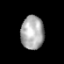
Tissue: prostate
Cell type: B cells
Senescence score: 0.3188
Nuclear area (px): 753
Mean DAPI intensity: 172.291